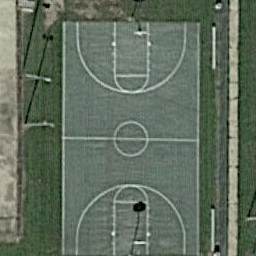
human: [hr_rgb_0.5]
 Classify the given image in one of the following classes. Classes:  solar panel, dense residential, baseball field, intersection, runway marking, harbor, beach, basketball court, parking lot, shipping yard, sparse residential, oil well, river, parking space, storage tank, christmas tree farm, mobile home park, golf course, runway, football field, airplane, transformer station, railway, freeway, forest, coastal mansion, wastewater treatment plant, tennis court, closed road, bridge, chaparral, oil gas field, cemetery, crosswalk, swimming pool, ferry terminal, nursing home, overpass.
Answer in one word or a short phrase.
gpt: basketball court